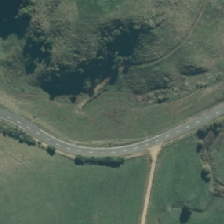
Land cover: deciduous_hardwood